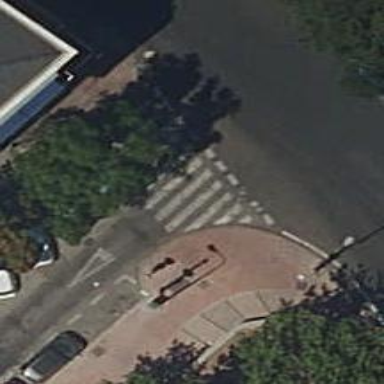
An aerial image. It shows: Uncontrolled crossing on the road.